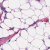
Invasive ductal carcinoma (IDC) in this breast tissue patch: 1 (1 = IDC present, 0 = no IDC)